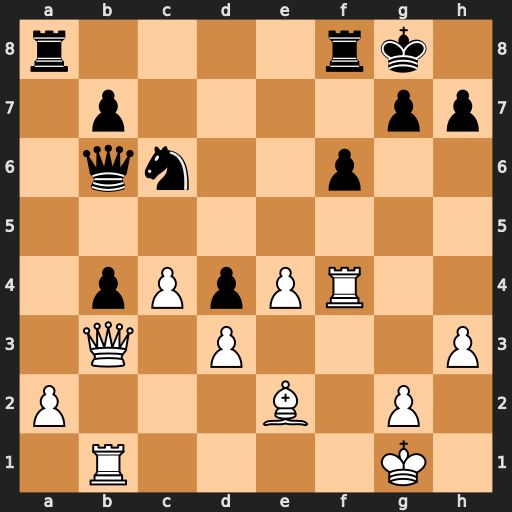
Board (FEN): r4rk1/1p4pp/1qn2p2/8/1pPpPR2/1Q1P3P/P3B1P1/1R4K1
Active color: w
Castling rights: -
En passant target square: -
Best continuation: c5+ Kh8 cxb6